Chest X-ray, AP view. Patient: 23 years old, sex M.
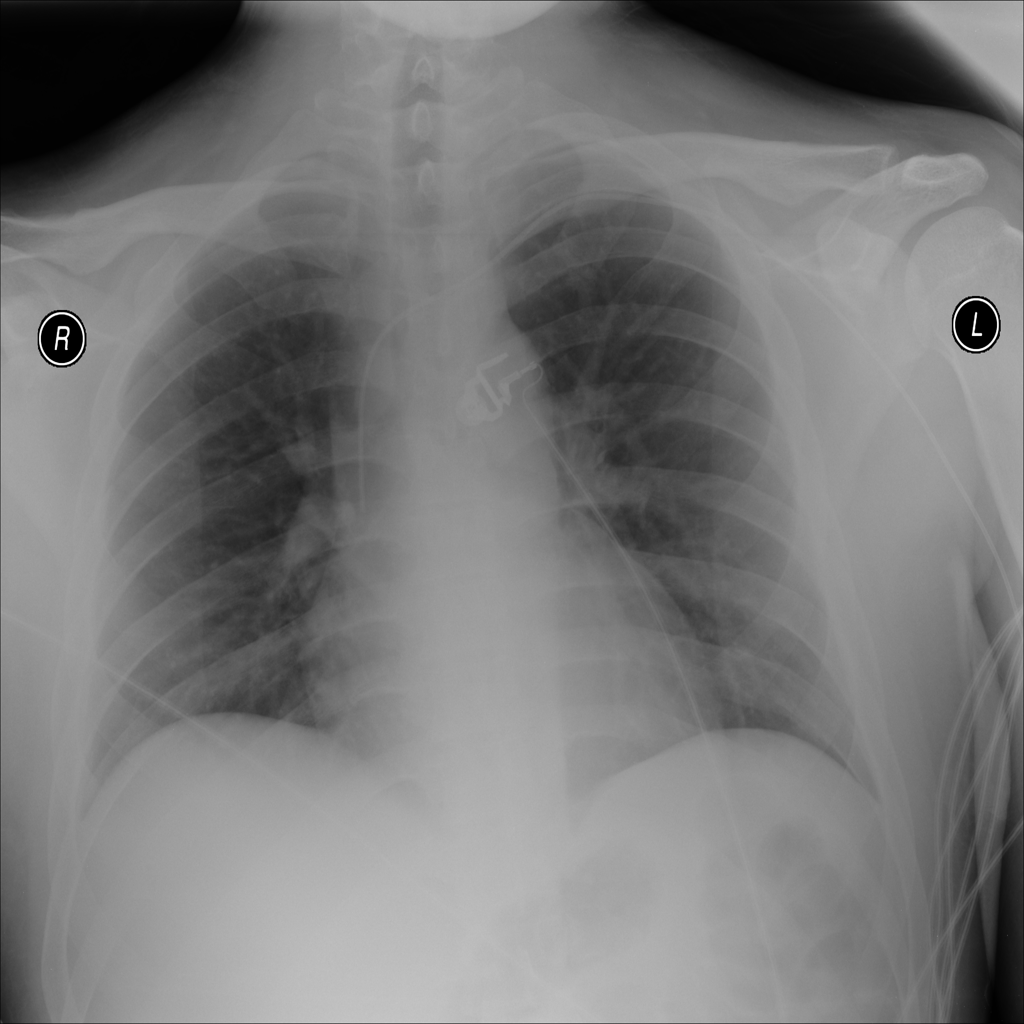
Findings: No Finding